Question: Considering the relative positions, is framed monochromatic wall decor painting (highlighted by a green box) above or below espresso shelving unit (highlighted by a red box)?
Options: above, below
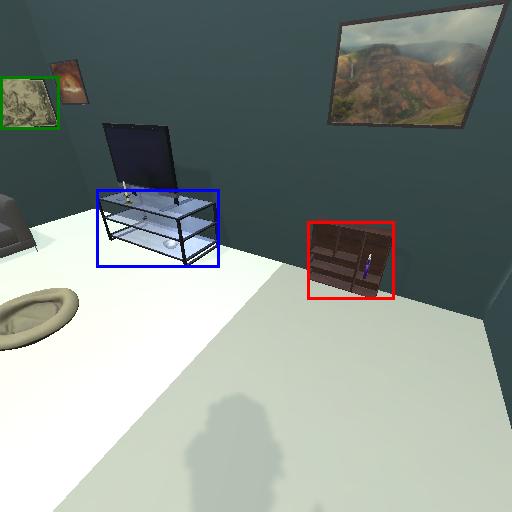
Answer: above